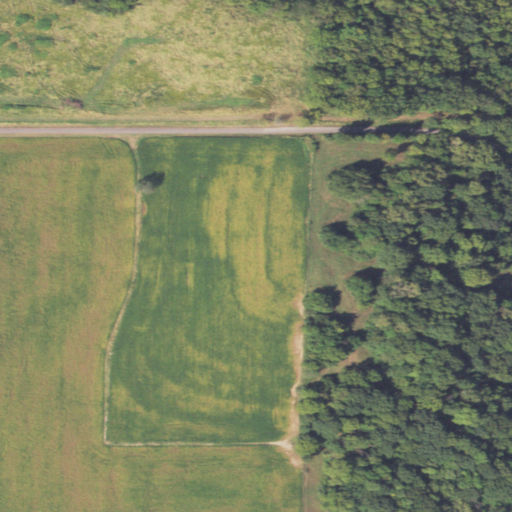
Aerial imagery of mountain in Illinois named Zerby Hill containing cultivated crops, deciduous forest, open development, shrub, pasture, mixed forest, and low intensity development